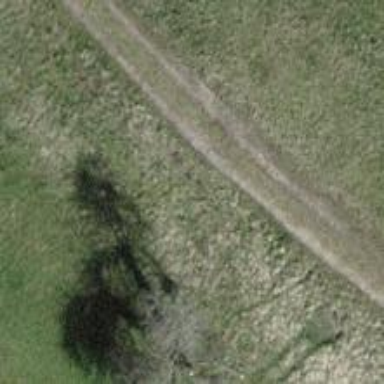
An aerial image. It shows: Track road with grass surface.